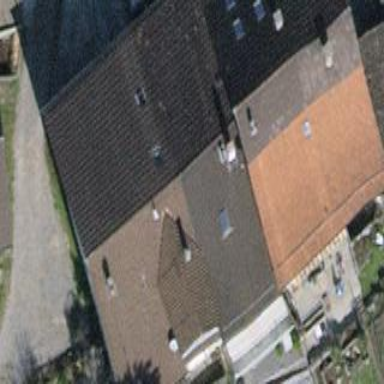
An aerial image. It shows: Terrace building.